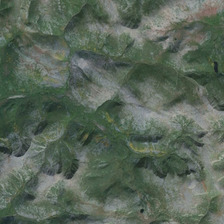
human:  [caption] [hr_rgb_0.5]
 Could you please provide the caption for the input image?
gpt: the mountain has a lot of bare land .

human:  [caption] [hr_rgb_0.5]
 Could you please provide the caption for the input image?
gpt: the mountain has a lot of bare land .

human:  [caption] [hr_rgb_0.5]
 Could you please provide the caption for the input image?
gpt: some trees are planted on the hill .

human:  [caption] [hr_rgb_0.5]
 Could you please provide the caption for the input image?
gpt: some trees are planted on the hill .

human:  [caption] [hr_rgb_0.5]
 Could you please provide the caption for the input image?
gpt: the mountain has a lot of bare land .